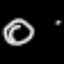
Label: donut